Interaction volume radius: 5 \u00c5
Interaction volume height: 45 \u00c5
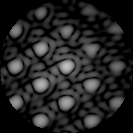
Disorder parameter: 0.1001